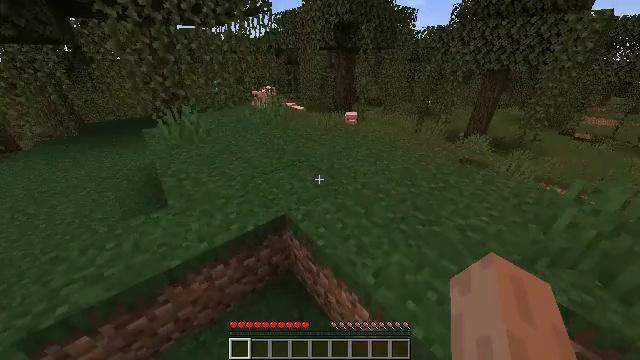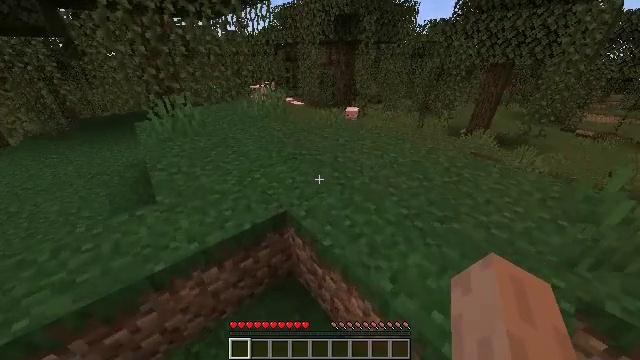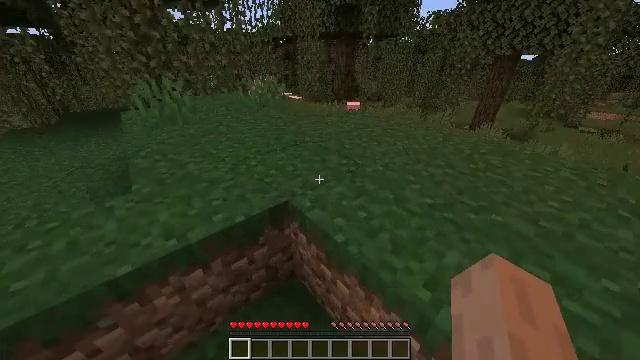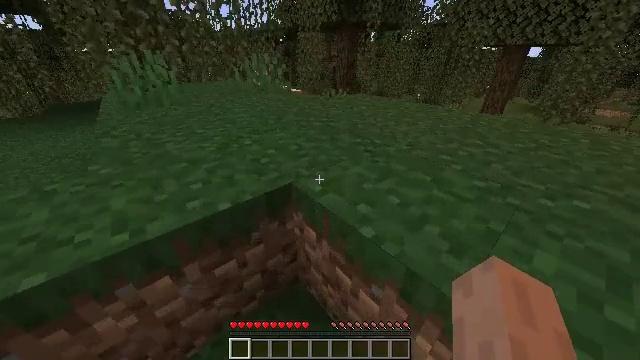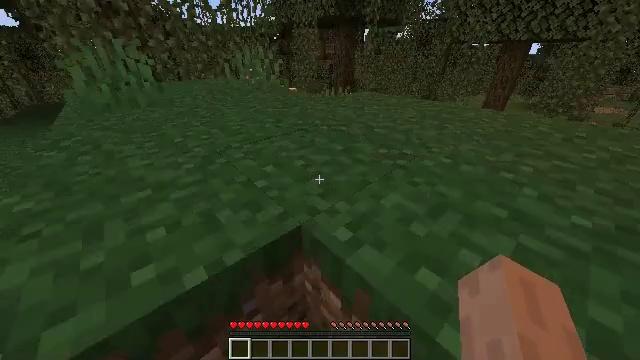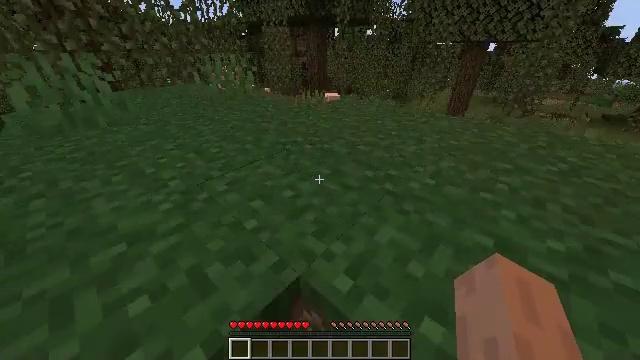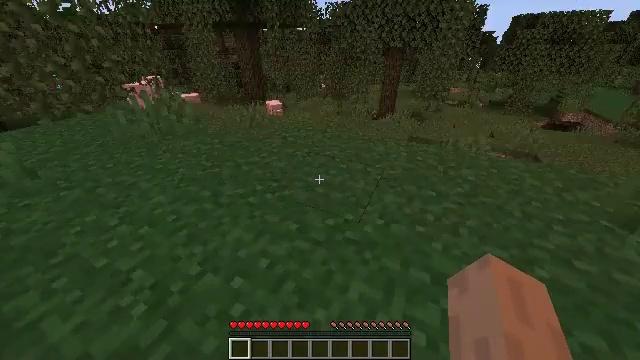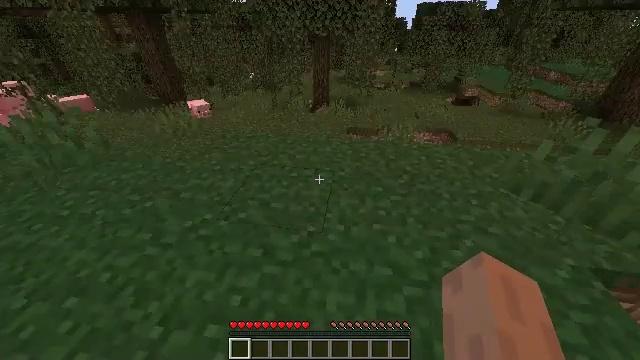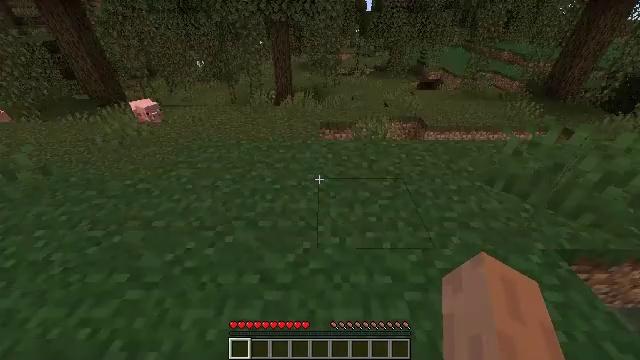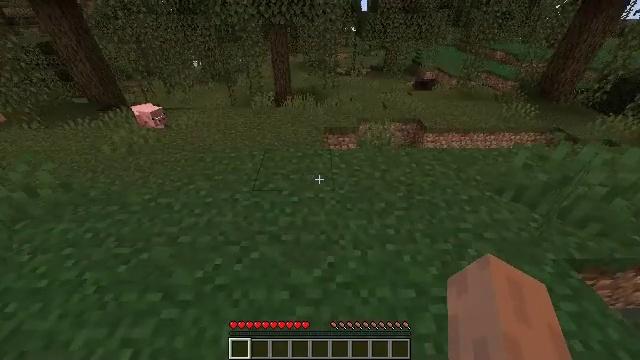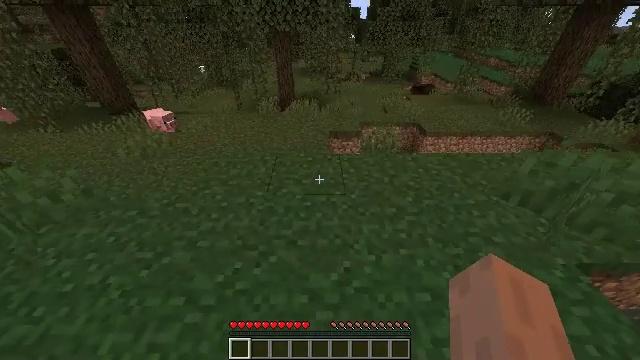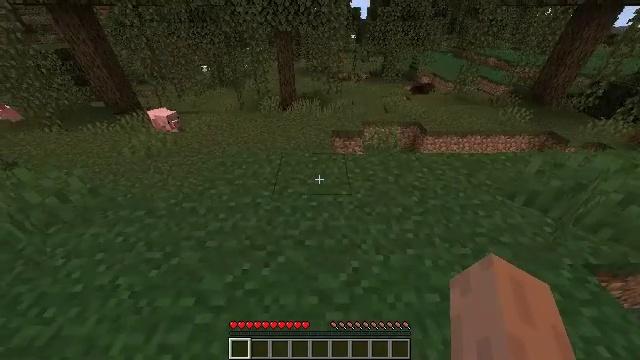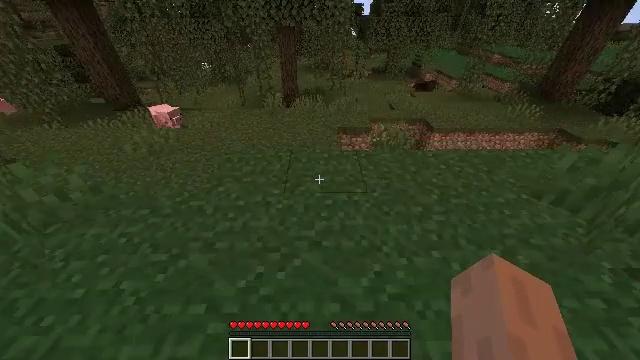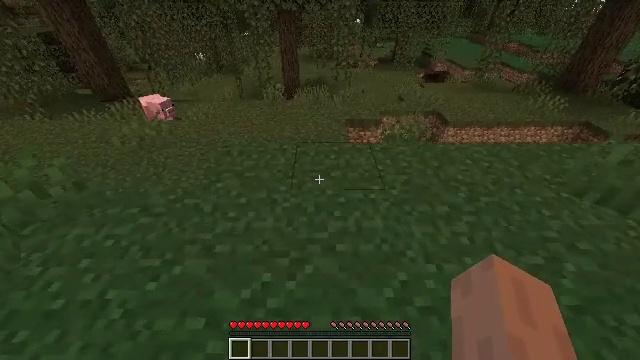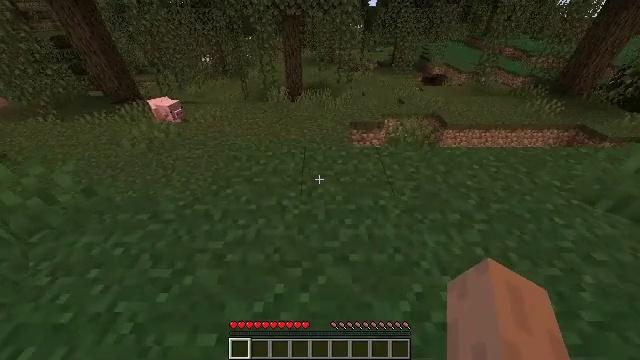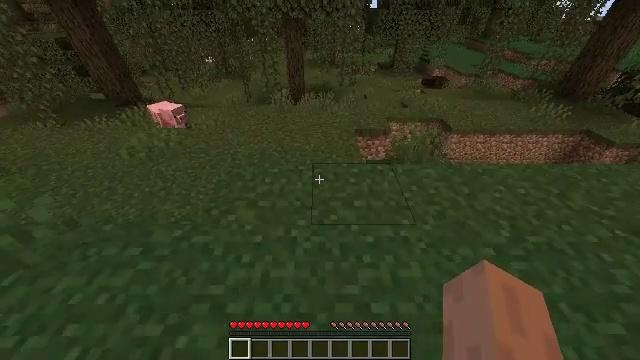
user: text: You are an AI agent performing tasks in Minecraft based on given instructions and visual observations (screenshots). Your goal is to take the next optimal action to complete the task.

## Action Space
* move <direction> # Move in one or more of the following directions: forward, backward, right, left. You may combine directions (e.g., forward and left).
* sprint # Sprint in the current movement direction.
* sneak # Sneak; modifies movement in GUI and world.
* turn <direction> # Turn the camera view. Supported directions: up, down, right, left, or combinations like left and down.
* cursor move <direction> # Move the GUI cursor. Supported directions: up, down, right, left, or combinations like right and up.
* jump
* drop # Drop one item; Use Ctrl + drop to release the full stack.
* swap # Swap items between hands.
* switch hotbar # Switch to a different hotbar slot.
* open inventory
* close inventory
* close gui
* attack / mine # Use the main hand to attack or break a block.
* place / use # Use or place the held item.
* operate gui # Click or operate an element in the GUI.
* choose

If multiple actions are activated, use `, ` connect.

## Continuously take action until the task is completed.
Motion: motion action
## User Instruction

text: Mine the blue orchid from the ground.
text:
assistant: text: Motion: move forward, sprint
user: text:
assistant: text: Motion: move forward, sprint
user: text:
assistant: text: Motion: move forward, sprint
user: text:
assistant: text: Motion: move forward, sprint, turn right
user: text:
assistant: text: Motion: move forward, sprint, turn right, jump
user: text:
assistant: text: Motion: move forward, sprint, turn right and down, jump
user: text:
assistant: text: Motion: move forward, sprint, turn right and down, jump
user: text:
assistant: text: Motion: move forward, sprint, turn right and down, jump
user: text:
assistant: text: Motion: move forward, sprint, turn right, jump
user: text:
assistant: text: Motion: move forward, sprint
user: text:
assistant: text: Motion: move forward, sprint
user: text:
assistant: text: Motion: move forward, sprint
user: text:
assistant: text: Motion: move forward, sprint
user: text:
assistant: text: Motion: move forward, sprint
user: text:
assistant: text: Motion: move forward, sprint
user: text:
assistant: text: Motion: move forward, sprint
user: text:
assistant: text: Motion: move forward, sprint
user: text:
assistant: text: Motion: move forward, sprint
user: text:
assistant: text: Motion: move forward, sprint, turn right
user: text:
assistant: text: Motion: move forward, sprint, turn right
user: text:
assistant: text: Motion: move forward, sprint, turn right
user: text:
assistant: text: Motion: move forward, sprint, turn right and down
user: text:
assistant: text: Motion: move forward and move left, sprint, turn right and down
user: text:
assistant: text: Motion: move forward and move left, sprint, turn right
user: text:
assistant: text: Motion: move forward and move left, sprint
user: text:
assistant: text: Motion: move forward and move left, sprint
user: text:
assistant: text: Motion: move forward and move left, sprint, turn right
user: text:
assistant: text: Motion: move forward and move left, sprint, turn right
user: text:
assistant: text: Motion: move forward and move left, sprint, turn right
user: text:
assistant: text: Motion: move forward and move left, sprint, turn right